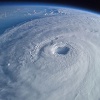
Label: cloud